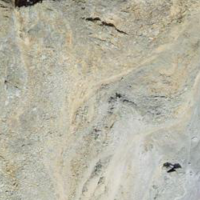
EUNIS habitat code: 48
Species observed at this site:
Ranunculus glacialis
Androsace alpina